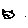
Label: cat